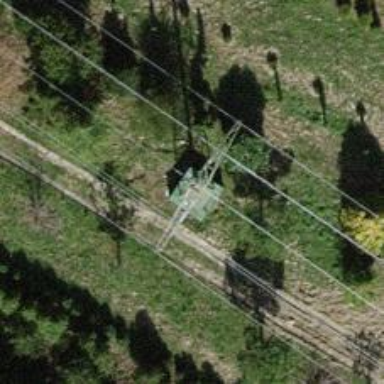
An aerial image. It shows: Lattice structure tower used for power distribution.